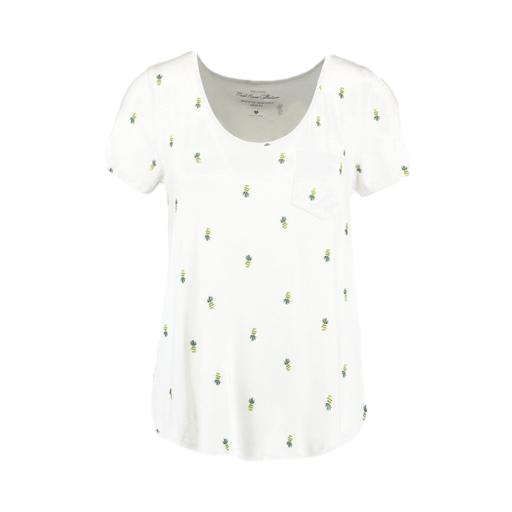
white botanical pineapple t-shirt, white watermelon print t-shirt, white exotic print jersey t-shirt, white background